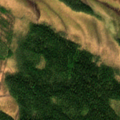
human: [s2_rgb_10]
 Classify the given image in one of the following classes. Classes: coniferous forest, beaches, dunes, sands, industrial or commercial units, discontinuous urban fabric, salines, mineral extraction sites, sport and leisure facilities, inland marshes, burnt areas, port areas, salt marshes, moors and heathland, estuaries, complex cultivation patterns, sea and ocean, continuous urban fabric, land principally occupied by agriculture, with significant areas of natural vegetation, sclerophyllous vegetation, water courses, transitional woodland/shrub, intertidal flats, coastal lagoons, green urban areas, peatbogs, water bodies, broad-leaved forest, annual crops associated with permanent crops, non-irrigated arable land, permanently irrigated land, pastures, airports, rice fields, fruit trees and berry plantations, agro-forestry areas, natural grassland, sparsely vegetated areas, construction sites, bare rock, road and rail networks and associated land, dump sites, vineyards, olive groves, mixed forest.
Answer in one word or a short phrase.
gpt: coniferous forest, mixed forest, peatbogs